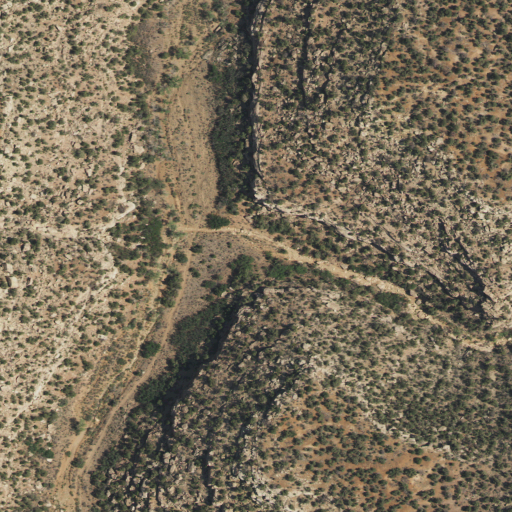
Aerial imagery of valley in Utah named East Fork Coal Bed Canyon containing evergreen forest and shrub